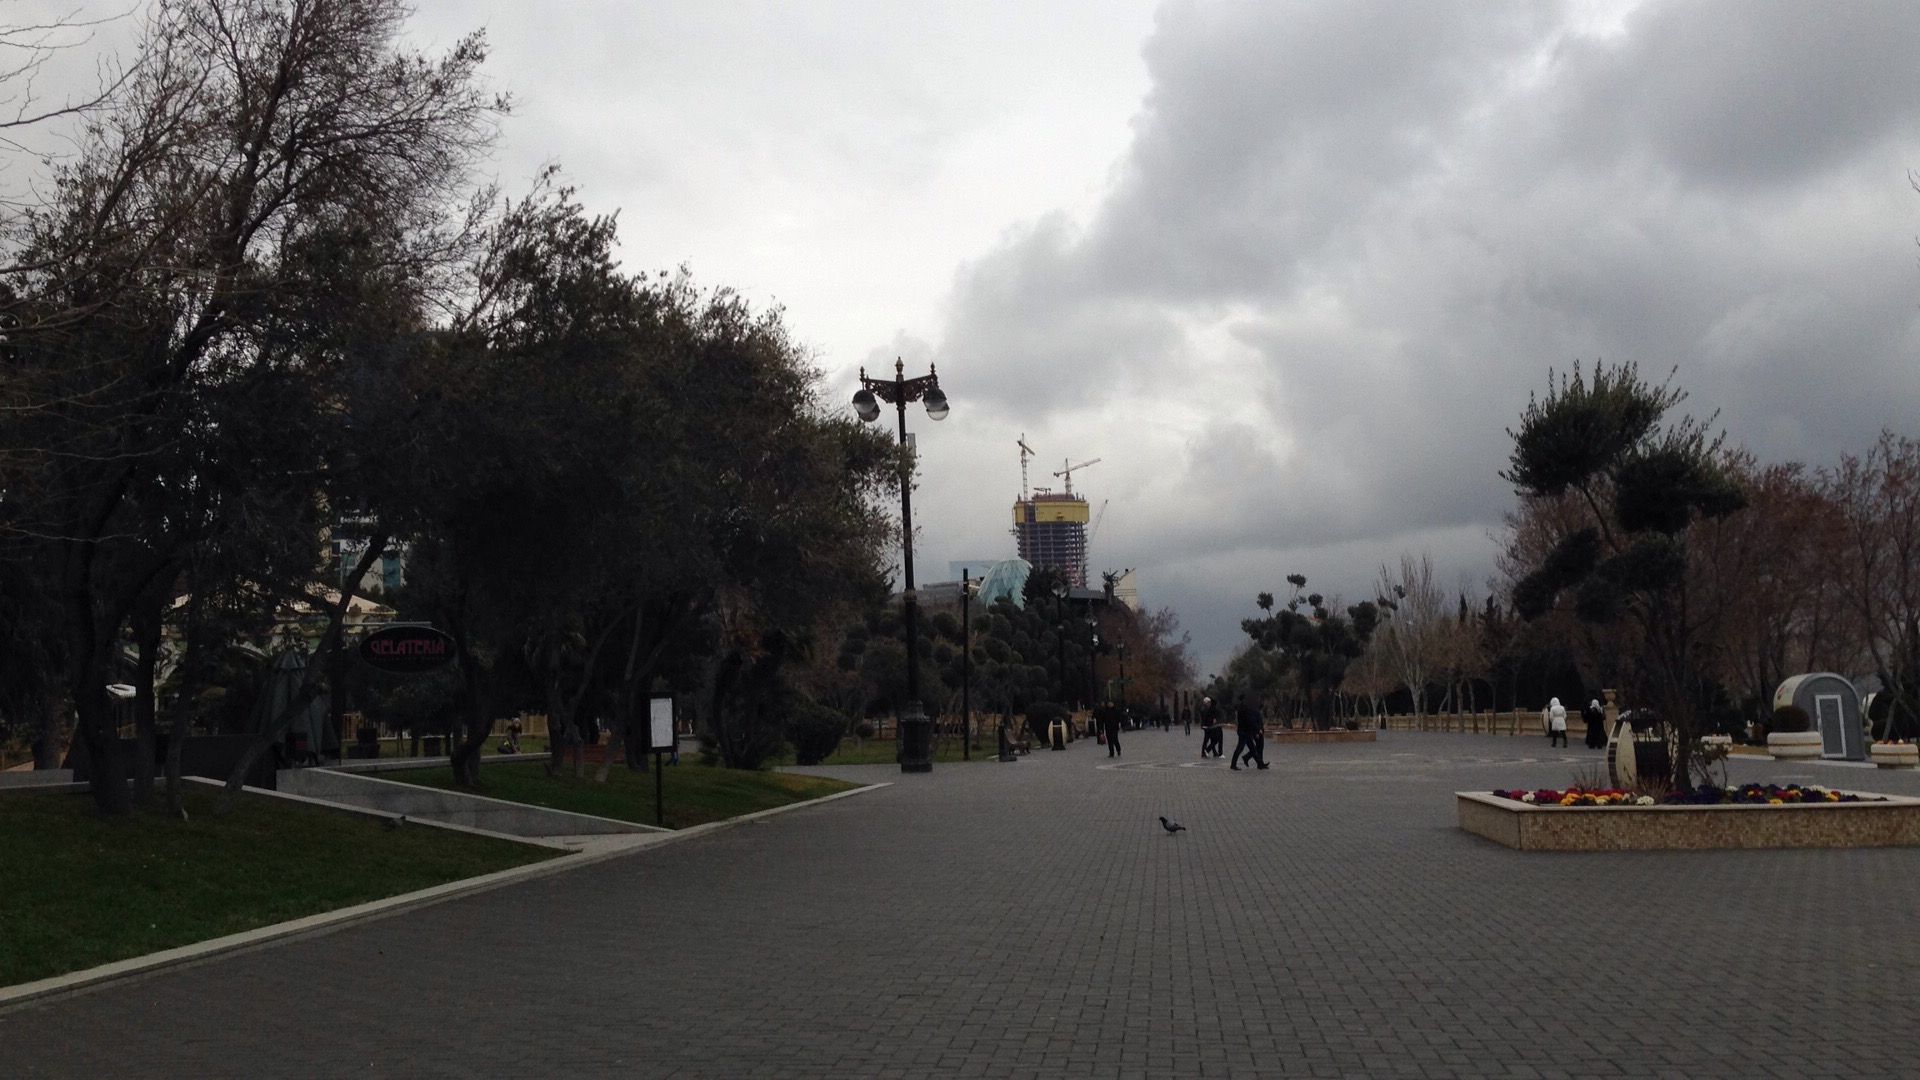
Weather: cloudy
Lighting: day
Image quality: good
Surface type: walking surface
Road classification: footway
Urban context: urban centre
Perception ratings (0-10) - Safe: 7.25, Lively: 7.9, Beautiful: 6.58, Boring: 3.45, Depressing: 6.41, Wealthy: 7.35